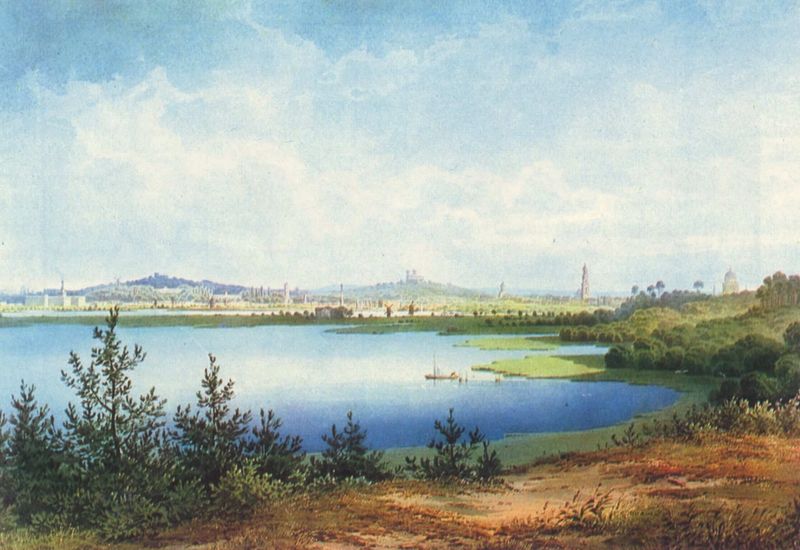
Titel: Potsdam, Ansicht von den Höhen zwischen Tornow und Templin aus
Künstler: Julius Hennicke
Standort: Potsdam
Institution: Stiftung Preußische Schlösser und Gärten / Aquarellsammlung
Schlagwörter: baum, berg, blau, blätter, gemälde, himmel, meer, schatten, wasser, weiß, wolken, bäume, fluss, grün, landschaft, menschen, ocker, sand, see, stadt, teich, ufer, blumen, braun, hell, hintergrund, licht, paris, ausblick, gebäude, gras, haus, rot, schloss, weg, wiese, wolke, beige, malerei, mensch, öl, ebene, erde, ferne, gräser, halme, horizont, häuser, hügel, morgen, natur, schilf, spiegelung, weite, busch, büsche, gebüsch, kirche, pfad, rauch, sonne, sträucher, boden, insel, gold, klassizismus, pflanzen, england, wald, boot, turm, hellblau, farbig, küste, schiff, schiffe, segel, segelboot, sommer, strand, liegen, vedute, mast, segelschiff, abhang, mittag, warm, berge, hang, dorf, dunst, hügellandschaft, idylle, hafen, kuppel, böschung, tannen, blue, red, white, black, dark, dunkelblau, green, painting, yellow, brun, jaune, vert, reflection, brown, anlegen, bucht, kirchen, panorama, stadtansicht, italie, village, burg, türme, wälder, blanc, sumpf, tanne, kathedrale, hubi, smoke, malerisch, mauern, lac, cloud, clouds, sky, tree, vue, ankern, boat, building, field, hill, hills, lake, landscape, mountain, nature, ocean, orange, sea, shore, water, distance, horizon, landscahft, nadelbäume, tower, trees, siedlung, nadelholz, tempel, bateaux, forest, grass, light, pine, river, bushes, plants, städte, shadow, arbre, bosquet, soleil, ciel, foret, paysage, verdure, brau, peinture, fleuve, boats, sail, eau, montagnes, antique, bright, town, clocher, veduta, ville, sunlight, dirt, rural, bleu, montagne, city, day, park, campagne, champ, leaves, maisons, port, dome, architecture, dessin, buildings, watercolor, cité, cathedrale, grünflächen, buchten, colors, ground, hochhaus, nuage, nuages, huile, eglise, château, palais, harbour, arbres, sapins, foreground, bush, farm, pond, branches, seenlandschaft, terre, calm, brume, chemin, orient, herbe, naturalisme, colline, tableau, bay, chimney, chimneys, tours, allemagne, arbuste, buisson, tour, mer, peche, pecheur, plage, soil, windmill, marais, plante, reflet, land, perspective, navire, barque, pin, rome, pines, fumee, angleterre, bateau, verte, hubsi, towers, bord, degradé, weeds, plantes, fort, firs, gleißen, earth, domes, berlin, egypte, vista, toscane, sailboat, moulin, buissons, usine, baie, blé, campanile, feuillage, étang, xix, lointain, pins, batiments, japonais, vegetation, côte, jour, pecheurs, rive, beffroi, babylone, collines, detaillierter busch, horizont mit schornsteinen, landsxhaft, monts, plaine, sapin, unwirkliches blau, spires, shoreline, au, dornicht, finials, vues, clochers, dim, mâts, arbustes, stems, berges, rives, bac, pine tree, centre ville, villes, beau jour, sentie, la, cheminees, cônifères, hilltop, broussailles, ives, graminés, greenary, scenary, lac chateau, rual, ciy, twn, trees bush, greenm, ouside, dau, böue